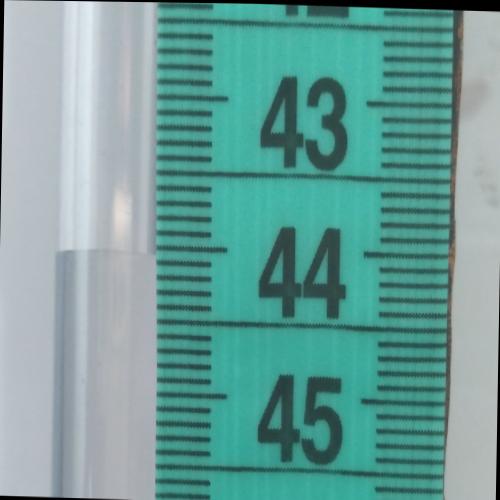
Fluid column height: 44.1 cm